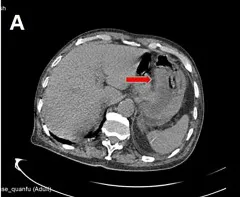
Location of the stomach tumor in abdominal enhanced CT. Plain scan.
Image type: radiology (ct)